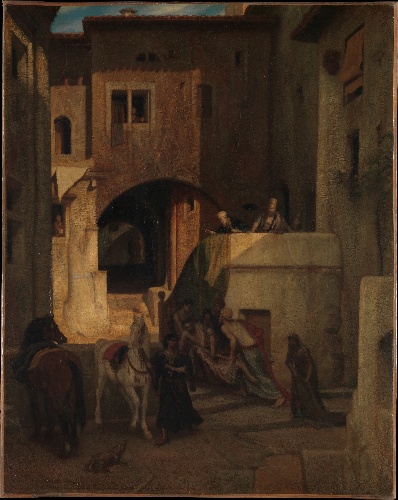
Title: The Good Samaritan
Artist: Alexandre-Gabriel Decamps
Artist bio: French, Paris 1803–1860 Fontainebleau
Date: by 1853
Object type: Painting
Classification: Paintings
Medium: Oil on canvas
Dimensions: 36 5/8 x 29 1/8 in. (93 x 74 cm)
Department: European Paintings
Credit line: H. O. Havemeyer Collection, Gift of Horace Havemeyer, 1929
Accession year: 1929
Repository: Metropolitan Museum of Art, New York, NY
Tags: Men|Women|Horses|Towns